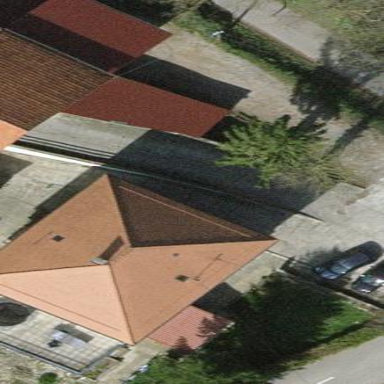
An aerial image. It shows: Simple house.